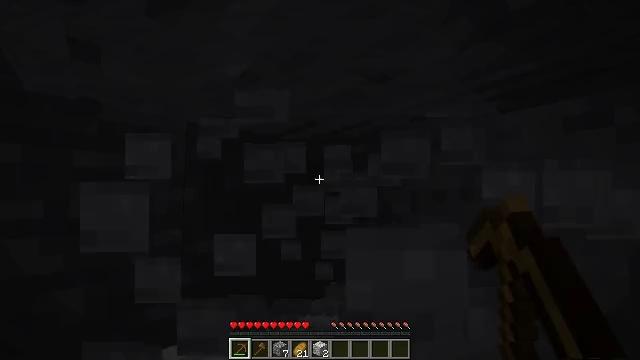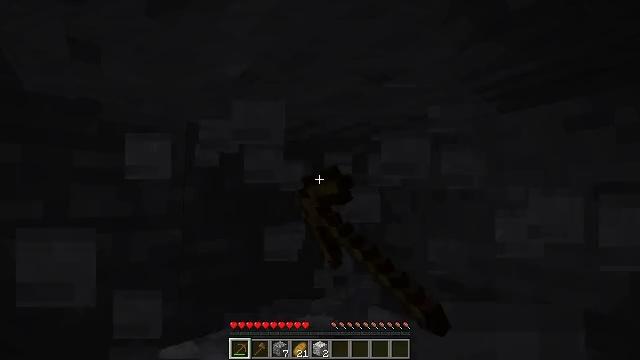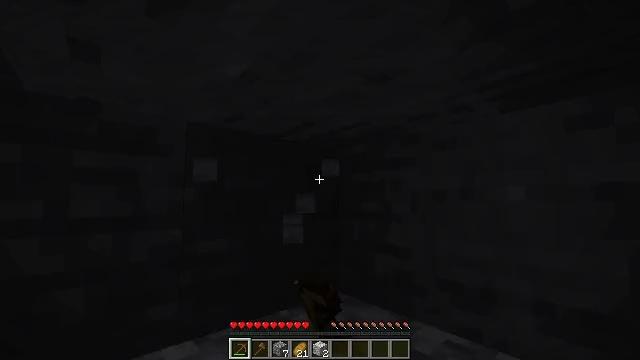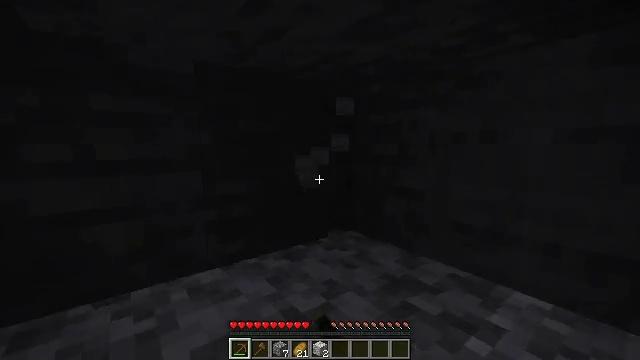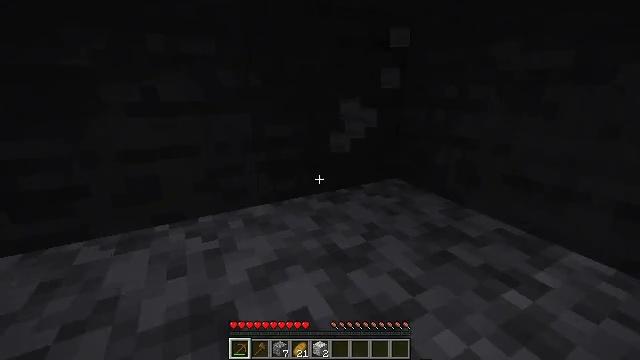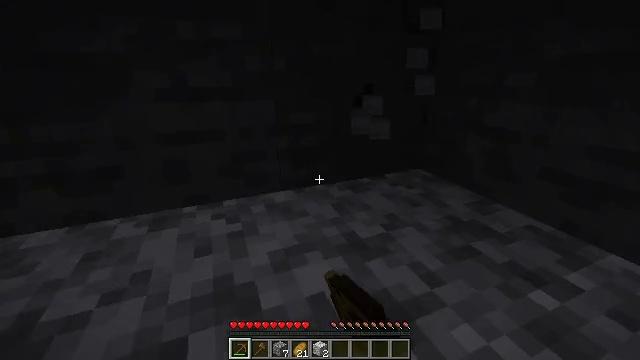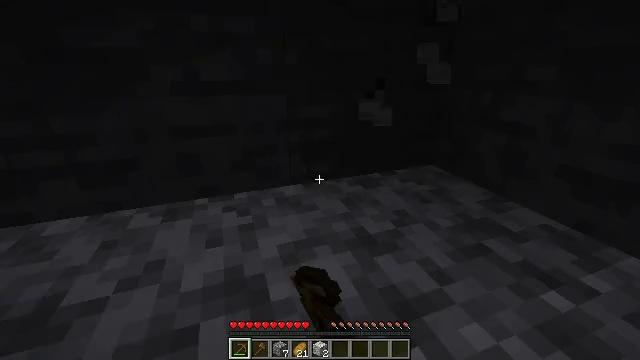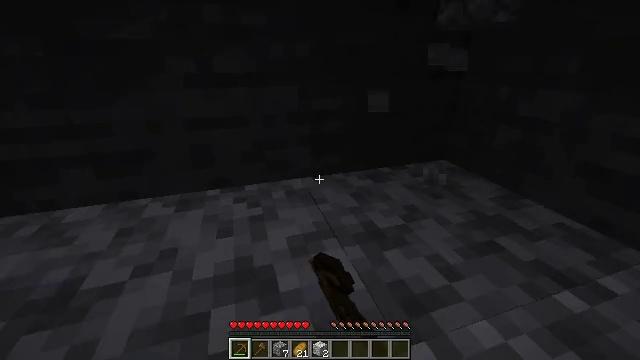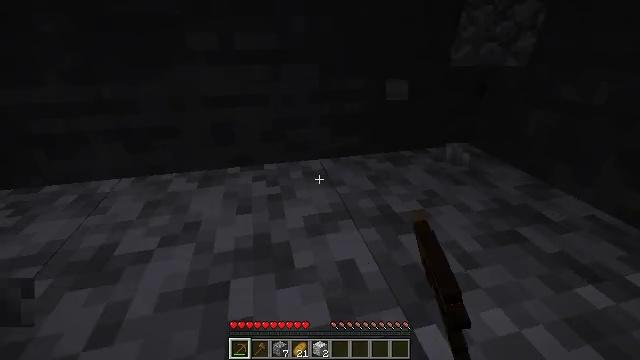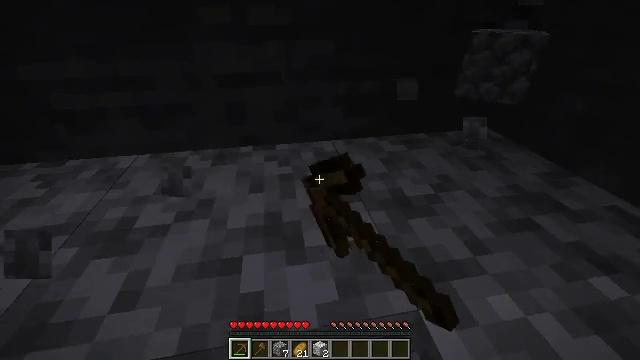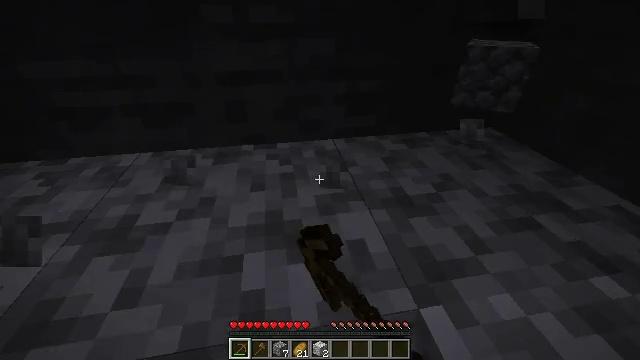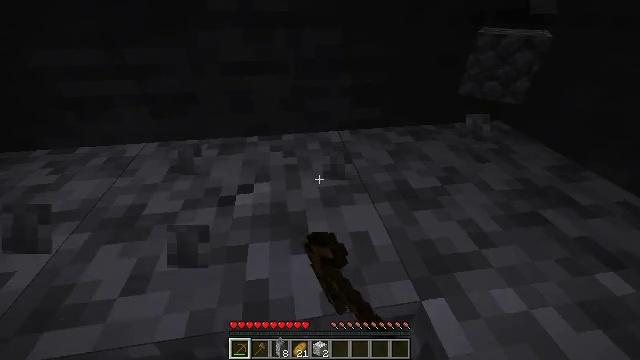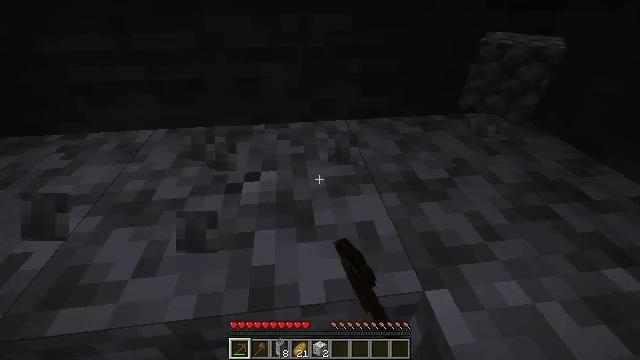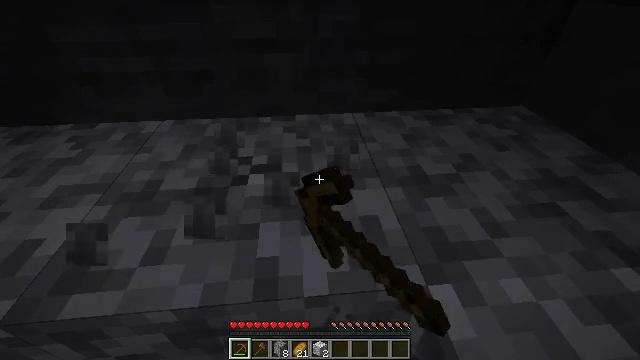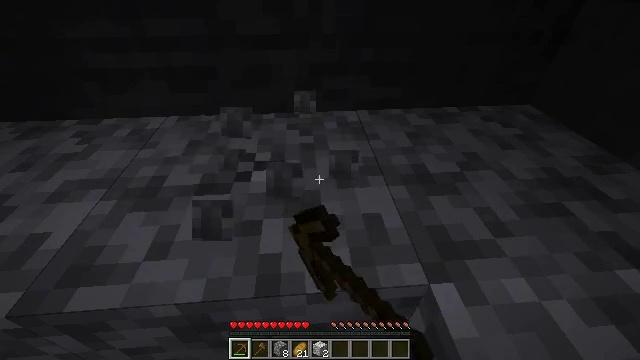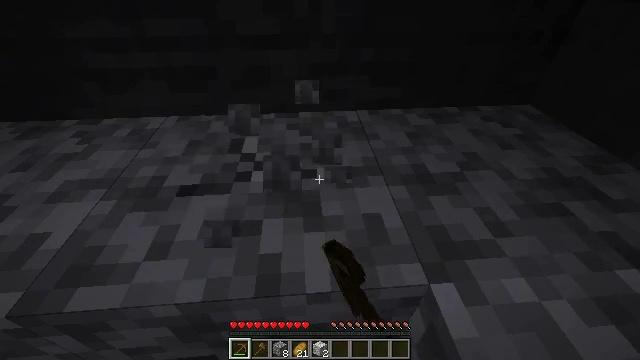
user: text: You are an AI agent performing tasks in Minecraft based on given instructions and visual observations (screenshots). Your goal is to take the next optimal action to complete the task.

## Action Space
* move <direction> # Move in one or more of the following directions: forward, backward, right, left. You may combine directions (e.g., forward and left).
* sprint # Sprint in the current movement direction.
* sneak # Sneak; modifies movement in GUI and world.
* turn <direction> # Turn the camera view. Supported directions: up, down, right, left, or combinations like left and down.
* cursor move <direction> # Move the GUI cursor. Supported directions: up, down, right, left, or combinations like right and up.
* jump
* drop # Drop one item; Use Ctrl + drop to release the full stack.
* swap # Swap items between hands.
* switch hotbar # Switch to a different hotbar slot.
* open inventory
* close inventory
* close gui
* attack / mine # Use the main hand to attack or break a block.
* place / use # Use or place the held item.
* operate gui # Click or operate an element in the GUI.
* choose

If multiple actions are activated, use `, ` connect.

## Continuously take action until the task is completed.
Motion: motion action
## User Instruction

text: Gather diorite by holding left button.
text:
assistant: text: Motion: attack / mine
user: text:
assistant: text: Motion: attack / mine
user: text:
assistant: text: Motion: turn left and down, attack / mine
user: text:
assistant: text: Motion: turn left and down, attack / mine
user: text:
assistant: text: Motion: turn left and down, attack / mine
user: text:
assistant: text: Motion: turn left and down, attack / mine
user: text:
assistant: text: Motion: turn left and down, attack / mine
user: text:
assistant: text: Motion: turn left and down, attack / mine
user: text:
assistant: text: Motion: turn left and down, attack / mine
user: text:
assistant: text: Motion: attack / mine
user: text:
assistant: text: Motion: turn left and down, attack / mine
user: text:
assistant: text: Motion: turn left and down, attack / mine
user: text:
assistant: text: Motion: turn left and down, attack / mine
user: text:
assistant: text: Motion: attack / mine
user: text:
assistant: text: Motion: attack / mine
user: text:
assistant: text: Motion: attack / mine
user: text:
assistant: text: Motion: attack / mine
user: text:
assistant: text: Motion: attack / mine
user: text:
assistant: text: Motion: attack / mine
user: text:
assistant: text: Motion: attack / mine
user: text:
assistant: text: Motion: attack / mine
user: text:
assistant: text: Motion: attack / mine
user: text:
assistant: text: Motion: attack / mine
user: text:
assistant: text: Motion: attack / mine
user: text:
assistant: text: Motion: attack / mine
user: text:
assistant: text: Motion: attack / mine
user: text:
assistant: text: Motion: attack / mine
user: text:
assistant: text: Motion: attack / mine
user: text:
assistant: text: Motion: attack / mine
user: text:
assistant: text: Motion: attack / mine